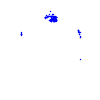
Particle: kaon